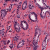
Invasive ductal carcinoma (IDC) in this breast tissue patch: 1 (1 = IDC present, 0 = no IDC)